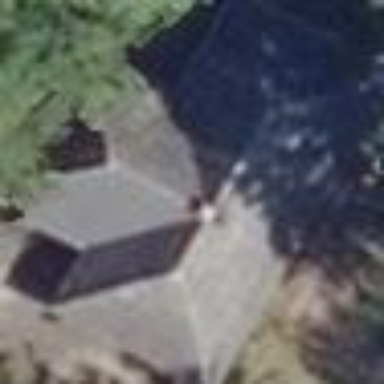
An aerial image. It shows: Detached building with hipped roof shape.